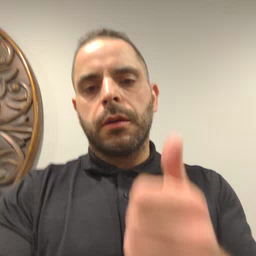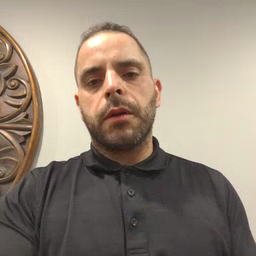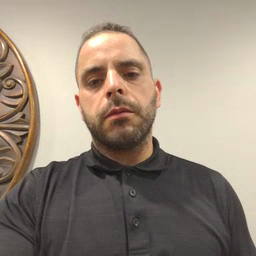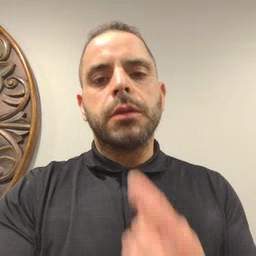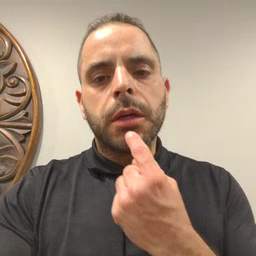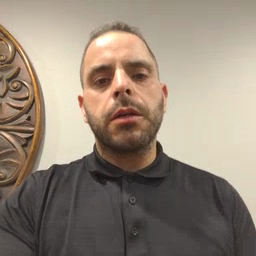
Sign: say